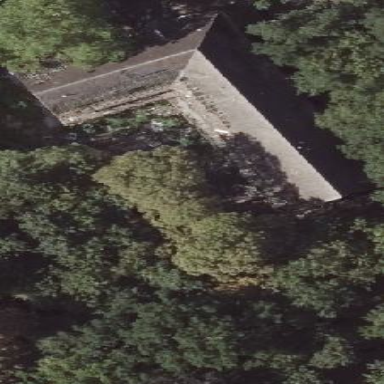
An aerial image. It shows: Ruins of building with gabled roof covered in brown roof tiles.